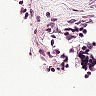
Metastatic tissue present: no